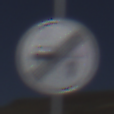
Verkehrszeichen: EndeVerbotUeberholenEinspurigeFahrzeuge
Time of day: MorningAfternoon
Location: Outdoor (Nature)
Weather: Clear
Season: NotSpecified
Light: Natural